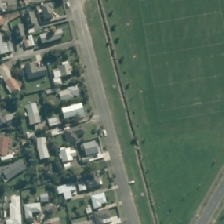
Land cover: urban_parkland